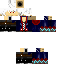
A male human skin with medium skin, wearing brown long hair dressed in a blue hoodie and red pants, featuring a closed mouth.